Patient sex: F
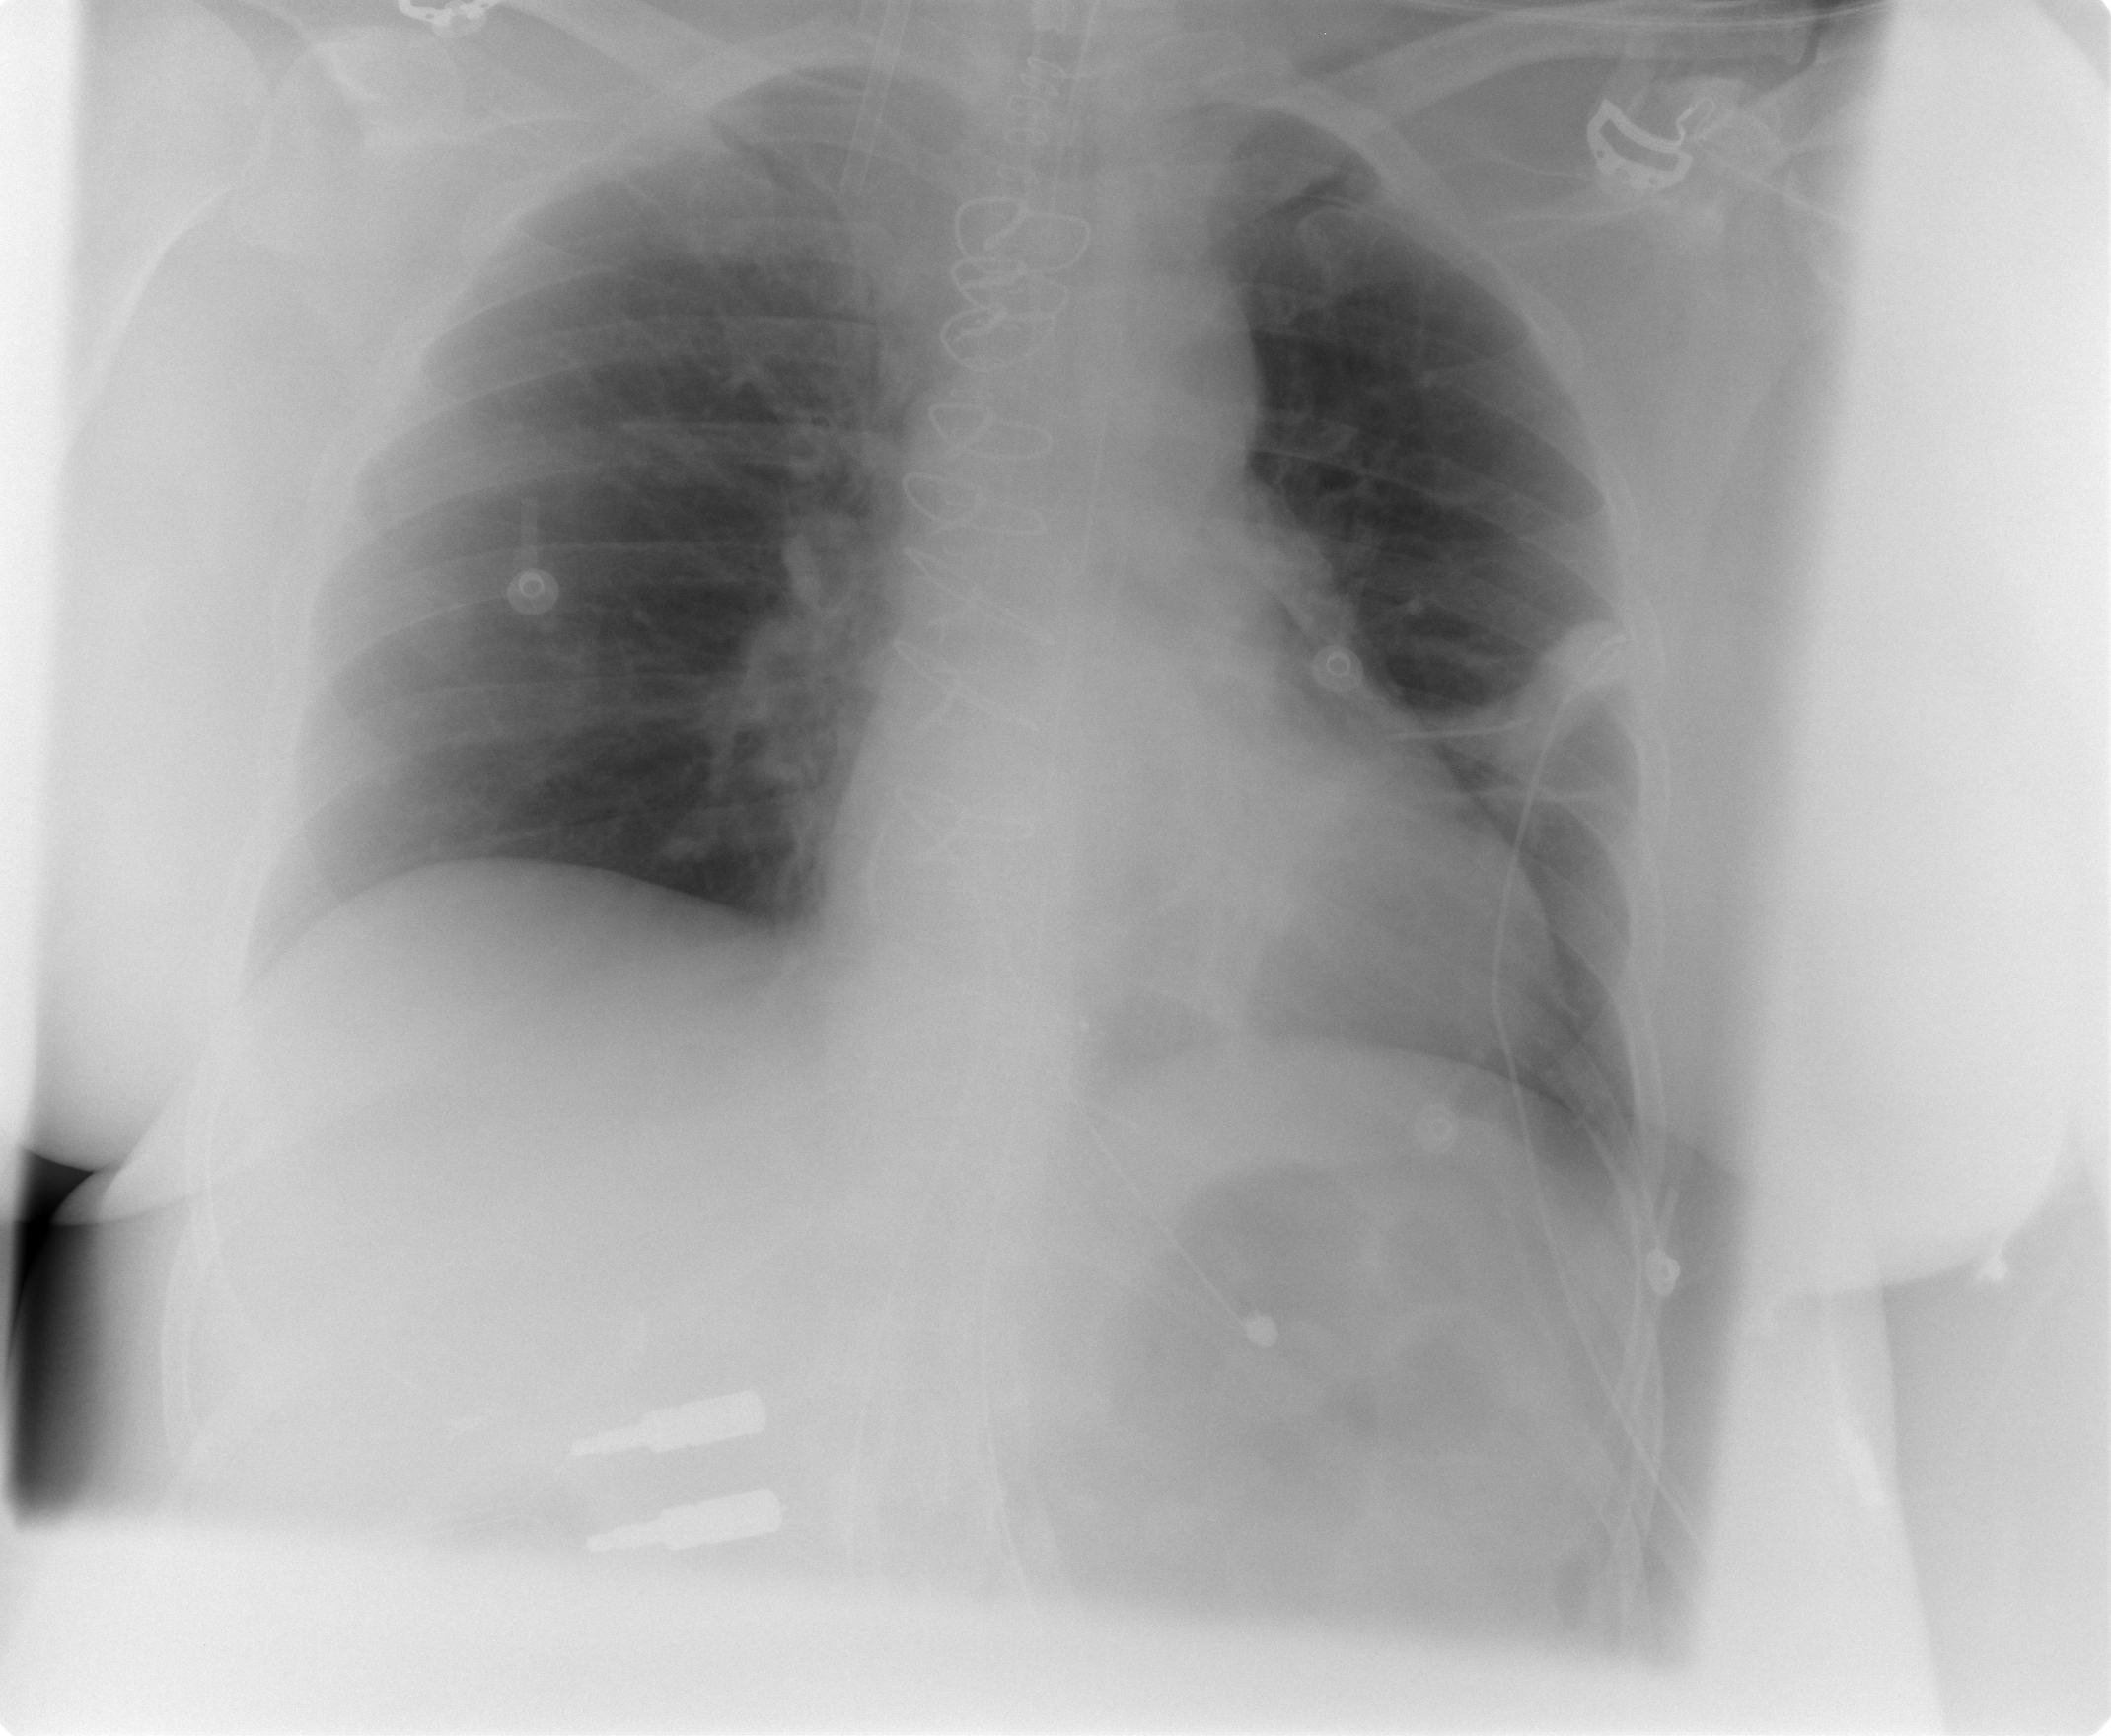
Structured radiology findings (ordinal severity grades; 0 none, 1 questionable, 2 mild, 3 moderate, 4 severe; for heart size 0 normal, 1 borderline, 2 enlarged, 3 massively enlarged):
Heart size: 1
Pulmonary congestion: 1
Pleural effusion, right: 0
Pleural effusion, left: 0
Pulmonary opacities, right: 0
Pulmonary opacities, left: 0
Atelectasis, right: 0
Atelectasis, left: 1